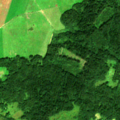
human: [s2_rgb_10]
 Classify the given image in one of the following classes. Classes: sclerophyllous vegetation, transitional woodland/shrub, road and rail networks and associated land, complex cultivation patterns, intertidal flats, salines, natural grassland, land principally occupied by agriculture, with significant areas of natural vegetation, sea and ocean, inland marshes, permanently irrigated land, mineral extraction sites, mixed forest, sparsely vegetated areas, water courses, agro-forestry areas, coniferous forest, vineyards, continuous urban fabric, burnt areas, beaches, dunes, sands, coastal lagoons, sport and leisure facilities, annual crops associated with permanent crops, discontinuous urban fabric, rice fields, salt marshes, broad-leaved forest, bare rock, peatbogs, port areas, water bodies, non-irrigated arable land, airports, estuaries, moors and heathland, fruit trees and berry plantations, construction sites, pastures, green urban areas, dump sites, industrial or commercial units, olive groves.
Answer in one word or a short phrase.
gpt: non-irrigated arable land, pastures, land principally occupied by agriculture, with significant areas of natural vegetation, broad-leaved forest, coniferous forest, mixed forest, transitional woodland/shrub